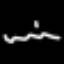
Label: squiggle